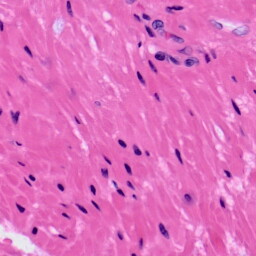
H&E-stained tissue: Prostate